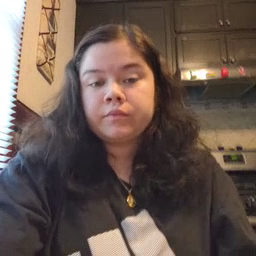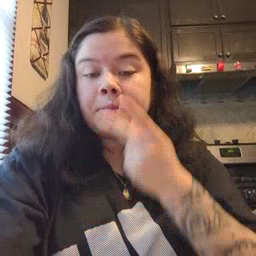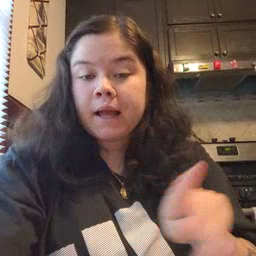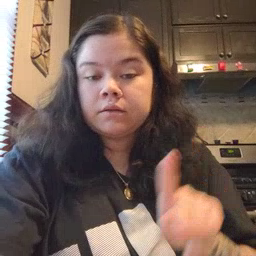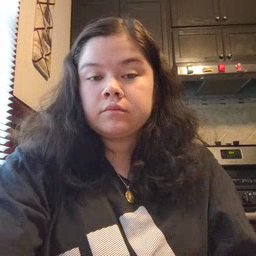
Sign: pen